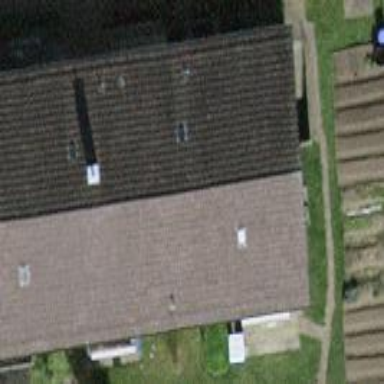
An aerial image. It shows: Building with tiled roof.